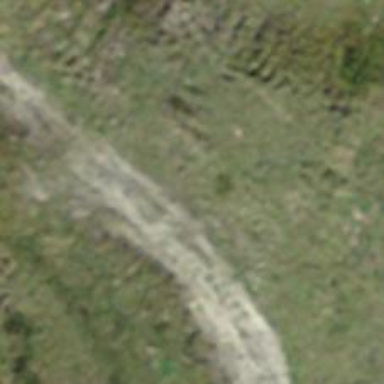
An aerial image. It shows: Gravel track with grade4 tracktype.